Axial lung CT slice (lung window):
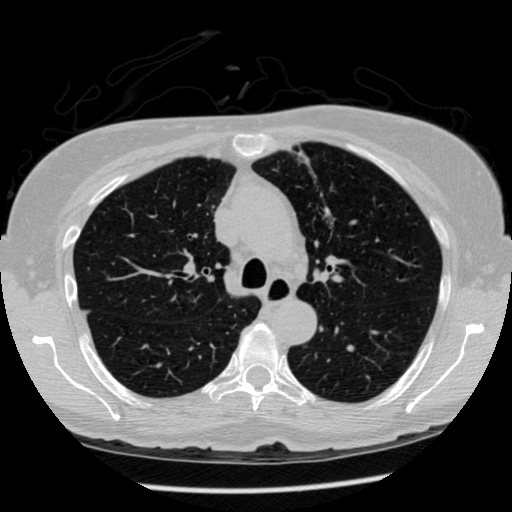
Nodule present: no